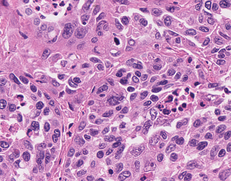
Tumor epithelial tissue: yes
Tumor-associated stroma tissue: yes
Normal tissue: no